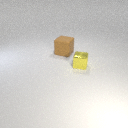
small yellow metal cube in front of large brown rubber cube